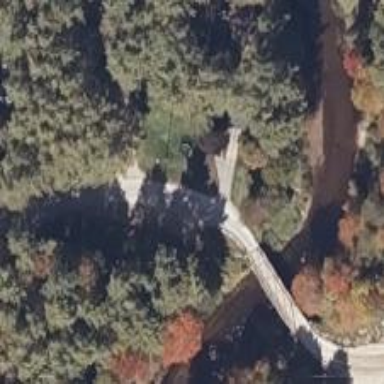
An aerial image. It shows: Residential road with bridge.